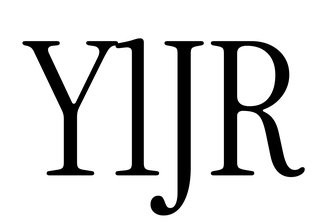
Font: InstrumentSerif-Regular